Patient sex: M
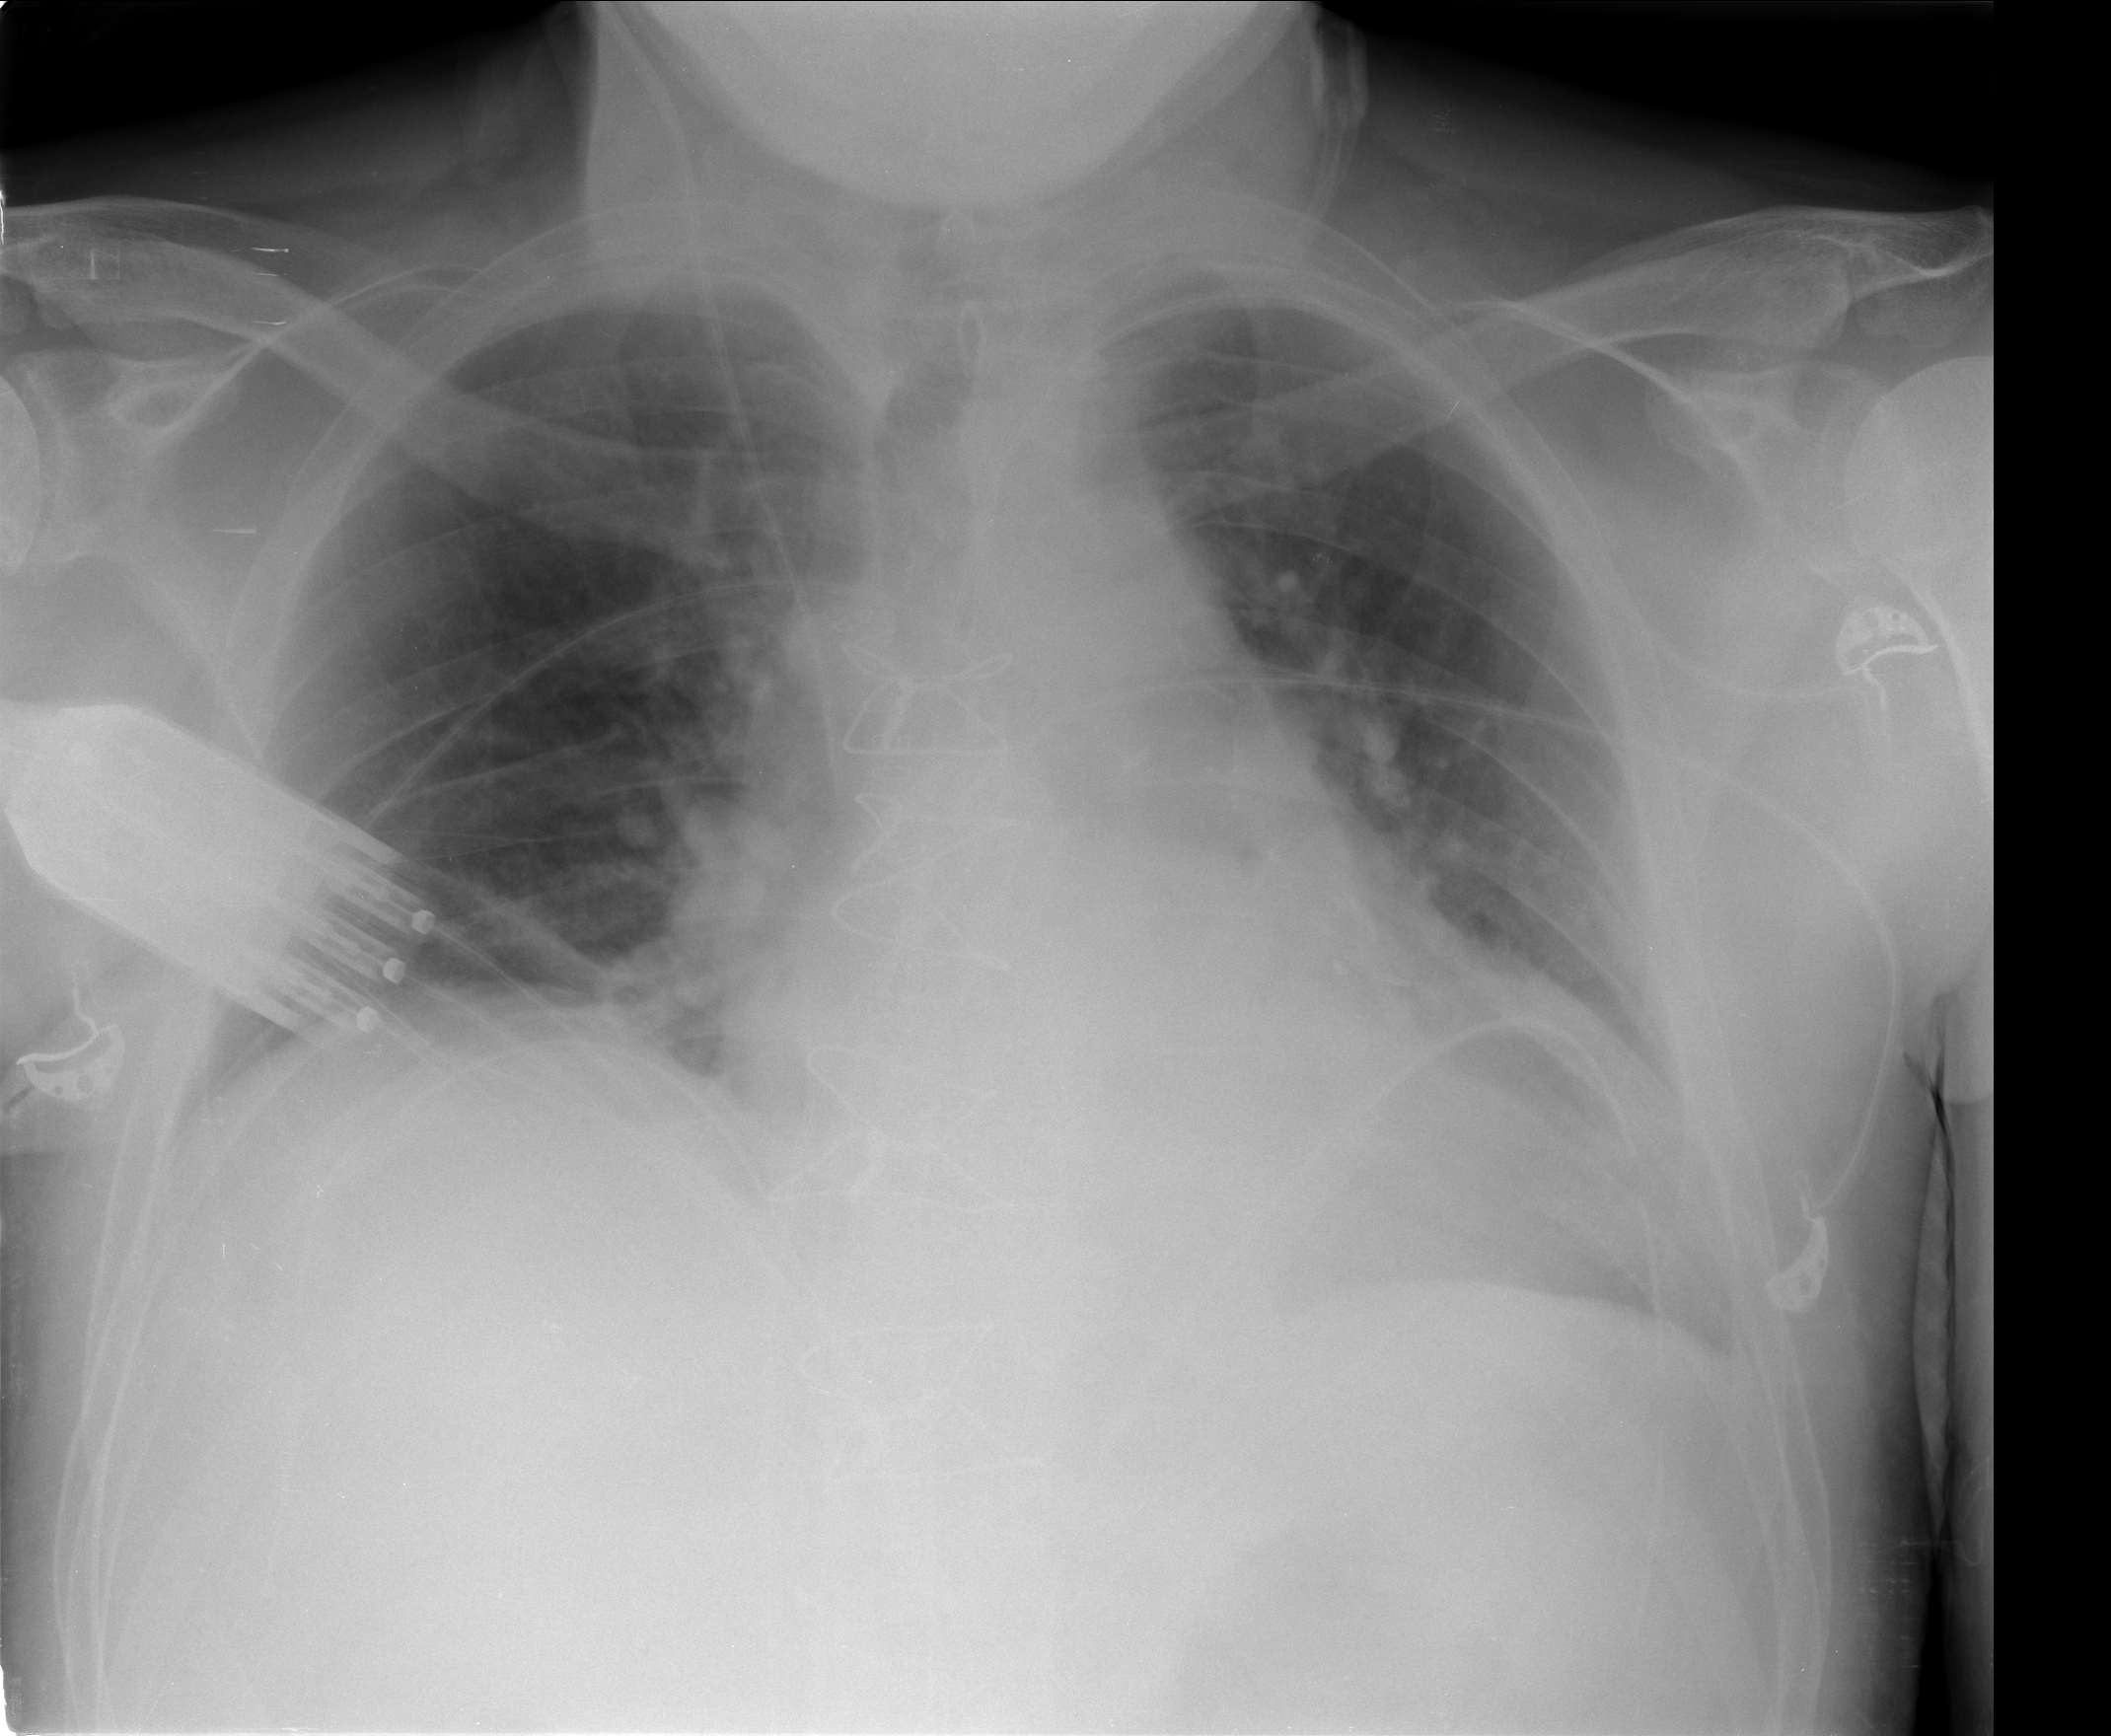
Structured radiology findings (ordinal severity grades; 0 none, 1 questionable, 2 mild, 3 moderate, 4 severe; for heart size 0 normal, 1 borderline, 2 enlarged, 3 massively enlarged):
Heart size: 2
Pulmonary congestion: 2
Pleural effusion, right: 0
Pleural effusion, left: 1
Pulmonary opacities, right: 0
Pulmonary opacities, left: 0
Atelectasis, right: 1
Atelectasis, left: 2